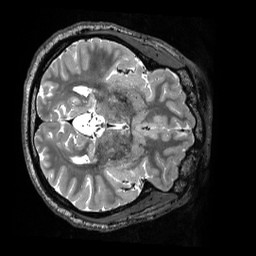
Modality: T2w
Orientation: axial
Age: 32
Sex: male
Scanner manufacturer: siemens
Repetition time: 3.2 s